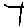
Label: tree